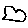
Label: cloud